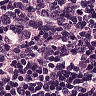
Metastatic tissue present: no